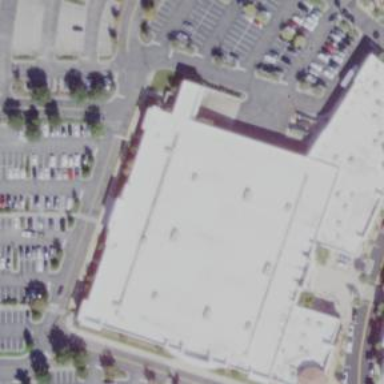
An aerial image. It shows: Multi-part building that houses department store.